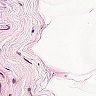
Metastatic tissue present: no